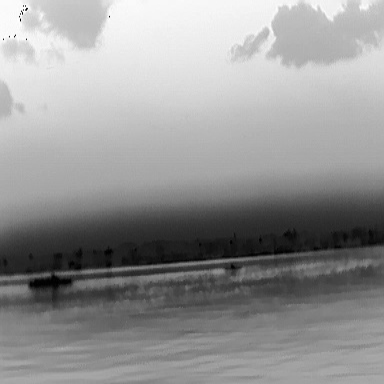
There is a warship in the infrared image.